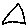
Label: triangle